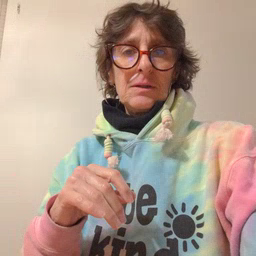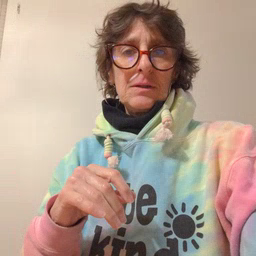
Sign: sun